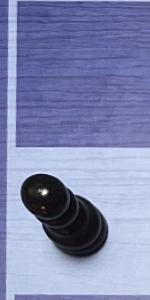
Label: Pawn_Black